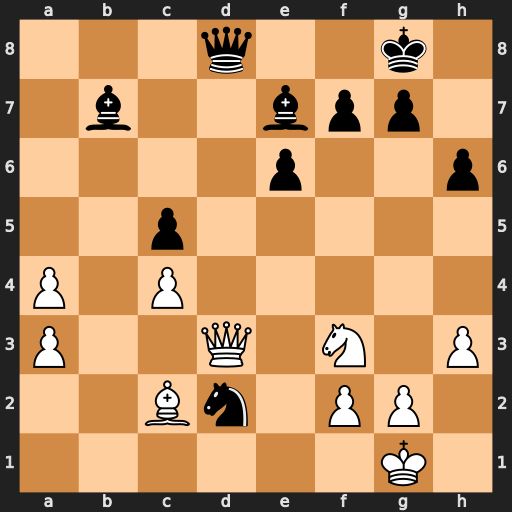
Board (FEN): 3q2k1/1b2bpp1/4p2p/2p5/P1P5/P2Q1N1P/2Bn1PP1/6K1
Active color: w
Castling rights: -
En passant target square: -
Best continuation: Qh7+ Kf8 Qh8#